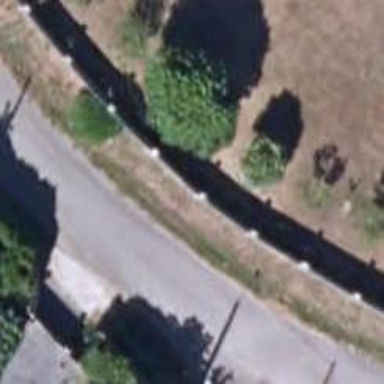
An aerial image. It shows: Fence is in the image.